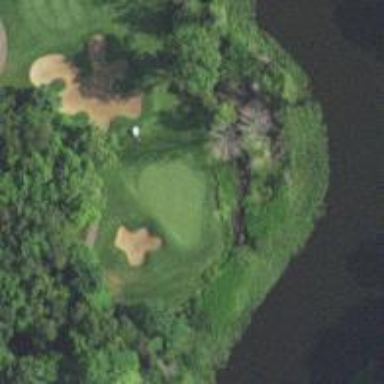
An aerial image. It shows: Golf hole.